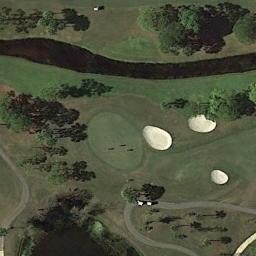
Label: golf_course